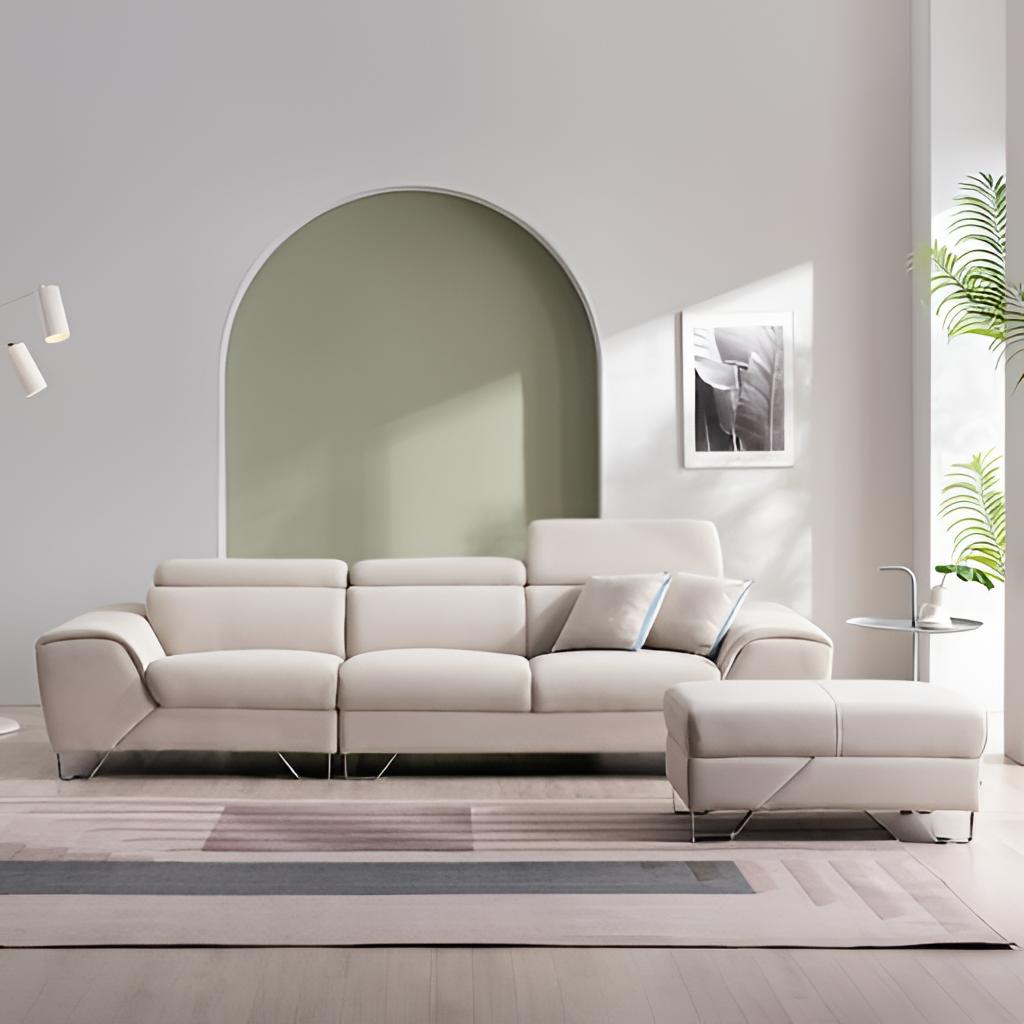
living room, leather sectional sofa, modern, wood flooring, with plank pattern, white and green paint wallpaper, with arch accent pattern